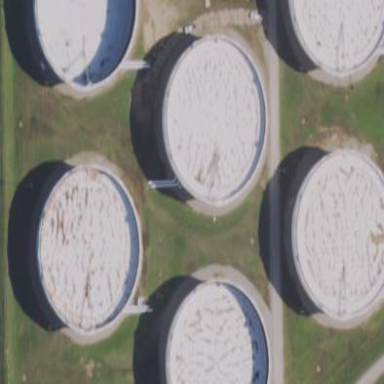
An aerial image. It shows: Storage tank which is man-made.